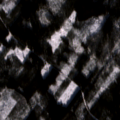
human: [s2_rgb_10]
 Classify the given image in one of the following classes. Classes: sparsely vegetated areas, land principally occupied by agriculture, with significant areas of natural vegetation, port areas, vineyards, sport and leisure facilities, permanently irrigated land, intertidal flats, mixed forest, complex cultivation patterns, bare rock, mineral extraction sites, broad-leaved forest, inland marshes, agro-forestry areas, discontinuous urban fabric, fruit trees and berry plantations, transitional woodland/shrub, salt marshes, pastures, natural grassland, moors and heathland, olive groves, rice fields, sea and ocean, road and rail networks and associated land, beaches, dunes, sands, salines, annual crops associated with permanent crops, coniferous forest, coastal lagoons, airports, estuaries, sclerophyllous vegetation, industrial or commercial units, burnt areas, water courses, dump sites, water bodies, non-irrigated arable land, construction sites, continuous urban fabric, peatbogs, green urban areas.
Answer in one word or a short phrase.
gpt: coniferous forest, mixed forest, transitional woodland/shrub